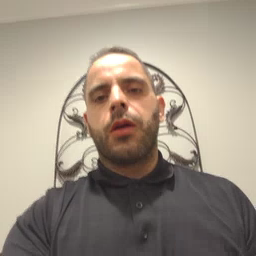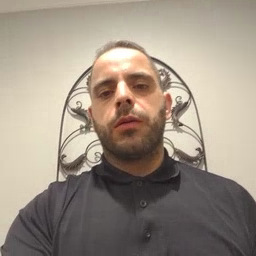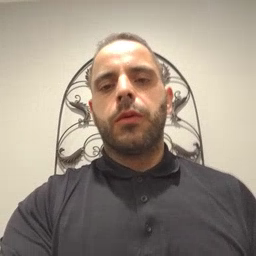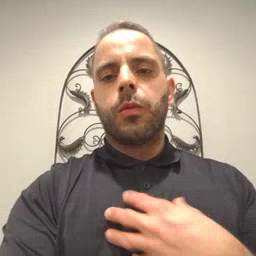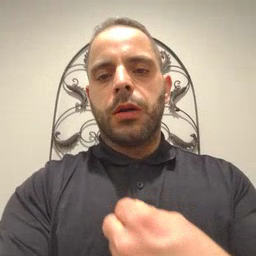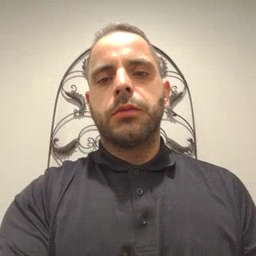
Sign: white